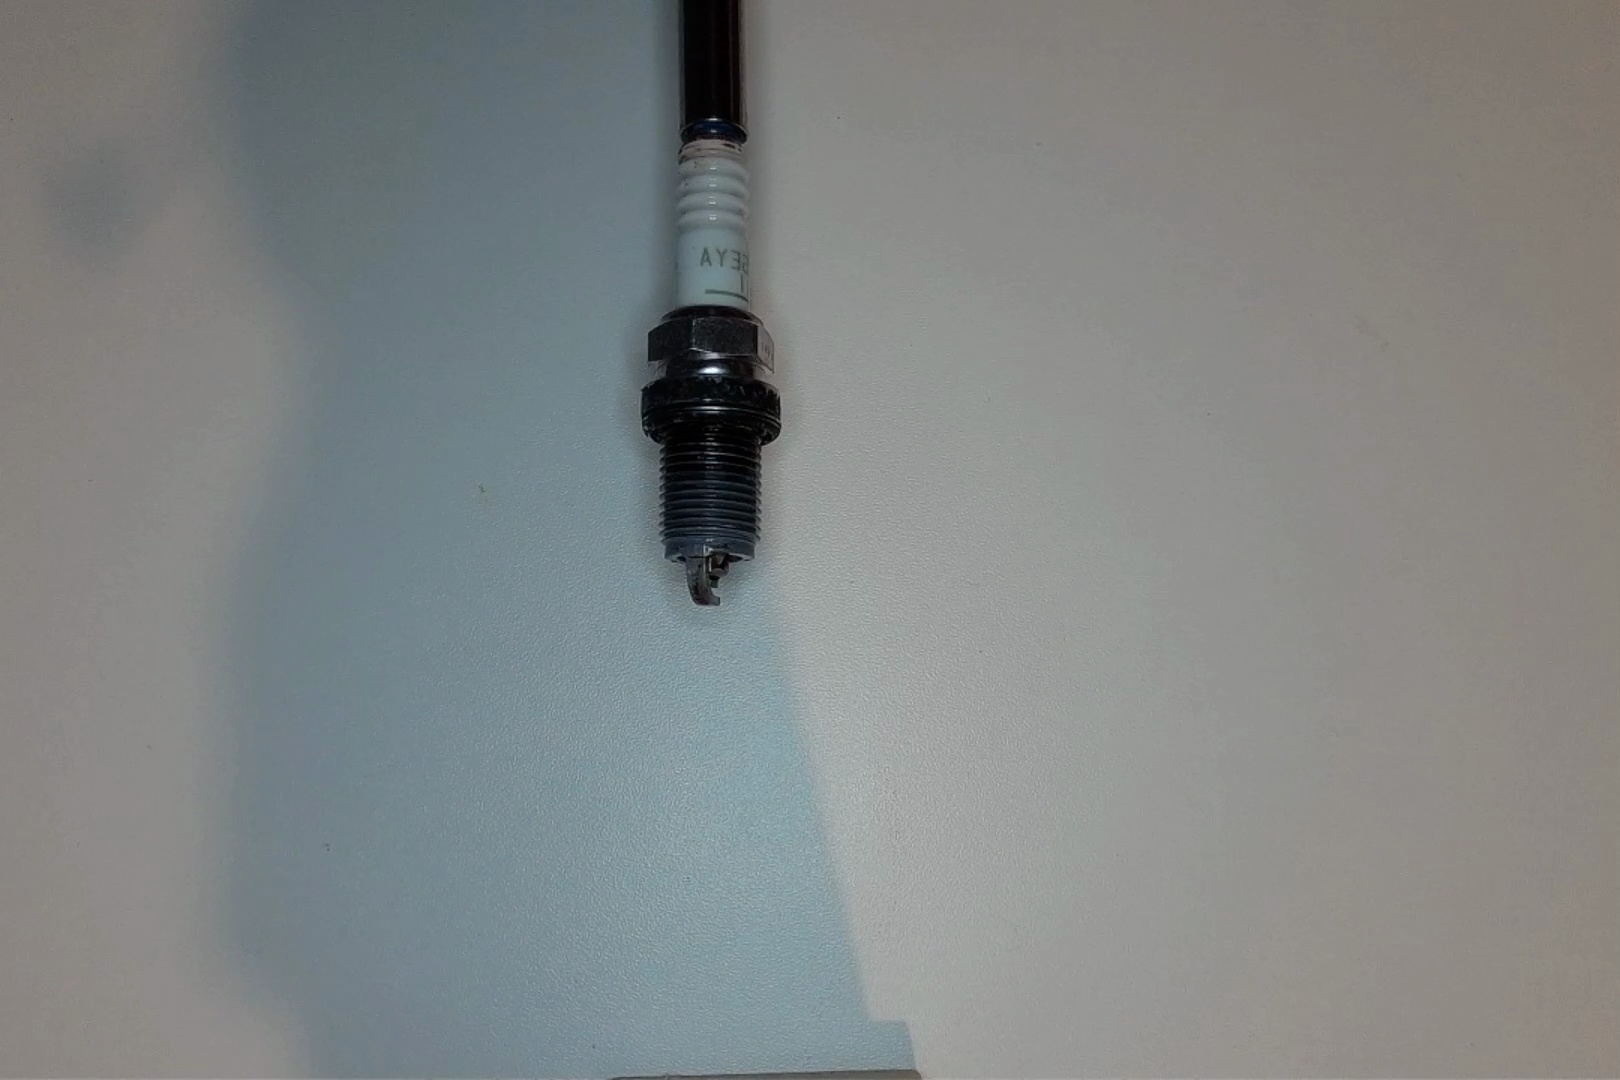
Label: anomaly